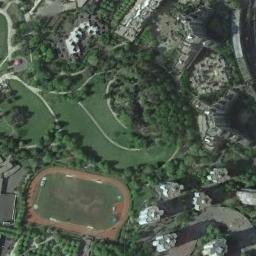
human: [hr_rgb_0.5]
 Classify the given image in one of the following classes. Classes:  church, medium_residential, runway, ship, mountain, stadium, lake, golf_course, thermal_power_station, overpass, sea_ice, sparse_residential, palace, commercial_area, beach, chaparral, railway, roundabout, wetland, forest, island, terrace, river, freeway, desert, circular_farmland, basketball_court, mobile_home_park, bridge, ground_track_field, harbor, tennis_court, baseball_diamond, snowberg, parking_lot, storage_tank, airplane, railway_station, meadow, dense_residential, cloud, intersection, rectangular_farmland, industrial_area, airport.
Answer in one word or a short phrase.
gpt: ground_track_field